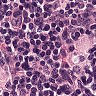
Metastatic tissue present: yes